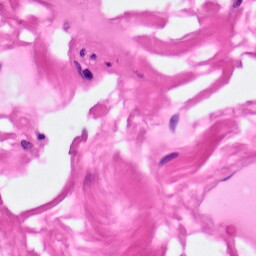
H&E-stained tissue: Pancreatic